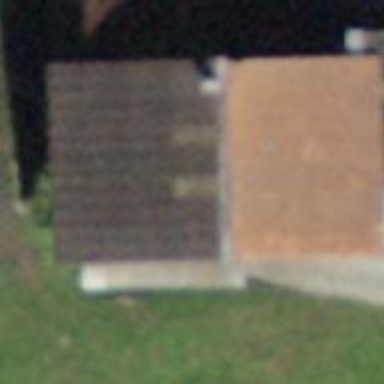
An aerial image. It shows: Barn.